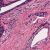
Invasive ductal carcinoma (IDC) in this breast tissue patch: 0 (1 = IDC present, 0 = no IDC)